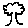
Label: tree